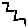
Label: zigzag